Field crop: maize
Growth stage: 2
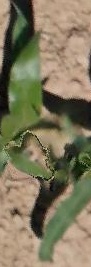
Species: maize